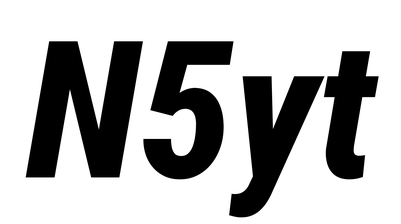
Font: Roboto-Italic_Condensed_ExtraBold_Italic